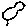
Label: bird